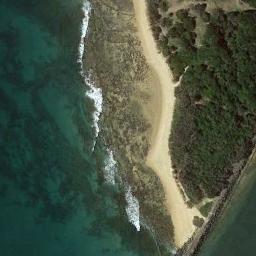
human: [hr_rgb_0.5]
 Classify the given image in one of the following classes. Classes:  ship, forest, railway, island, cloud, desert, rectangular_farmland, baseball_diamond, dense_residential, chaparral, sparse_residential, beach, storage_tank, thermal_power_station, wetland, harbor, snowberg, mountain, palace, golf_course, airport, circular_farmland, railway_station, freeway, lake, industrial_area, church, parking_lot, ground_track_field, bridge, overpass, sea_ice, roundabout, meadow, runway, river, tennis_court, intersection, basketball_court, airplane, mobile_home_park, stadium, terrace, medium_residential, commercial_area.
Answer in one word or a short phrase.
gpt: beach